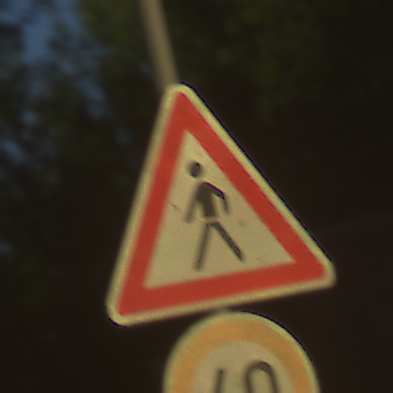
Verkehrszeichen: FussgaengerRechts
Zusatzzeichen unten: Geschwindigkeit40
Umgebung: Outdoor, Suburban
Tageszeit: MorningAfternoon
Wetter: PartlyCloudy
Licht: Natural
Jahreszeit: NotSpecified
Kontrast: HighContrast